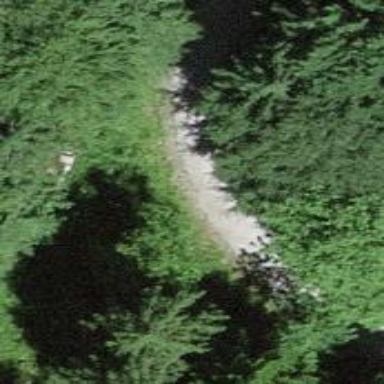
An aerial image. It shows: Gravel track with grade2 tracktype.